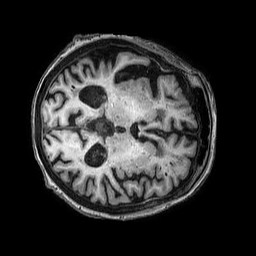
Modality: T1w
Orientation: axial
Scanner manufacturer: philips
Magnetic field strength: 3 T
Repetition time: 0.006824 s
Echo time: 0.003102 s